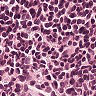
Metastatic tissue present: no